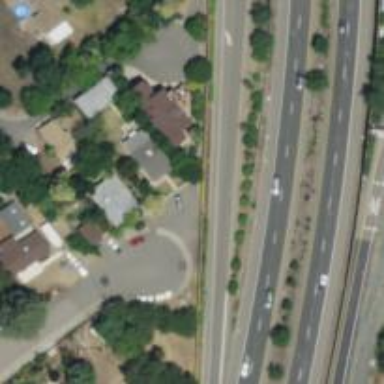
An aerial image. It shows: Primary link highway.